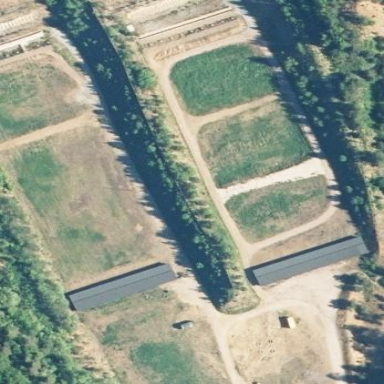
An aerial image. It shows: Military shooting range used for sport activities.